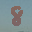
Label: 8